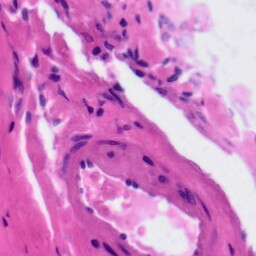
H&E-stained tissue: Tonsil